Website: apple
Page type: customer-info-address
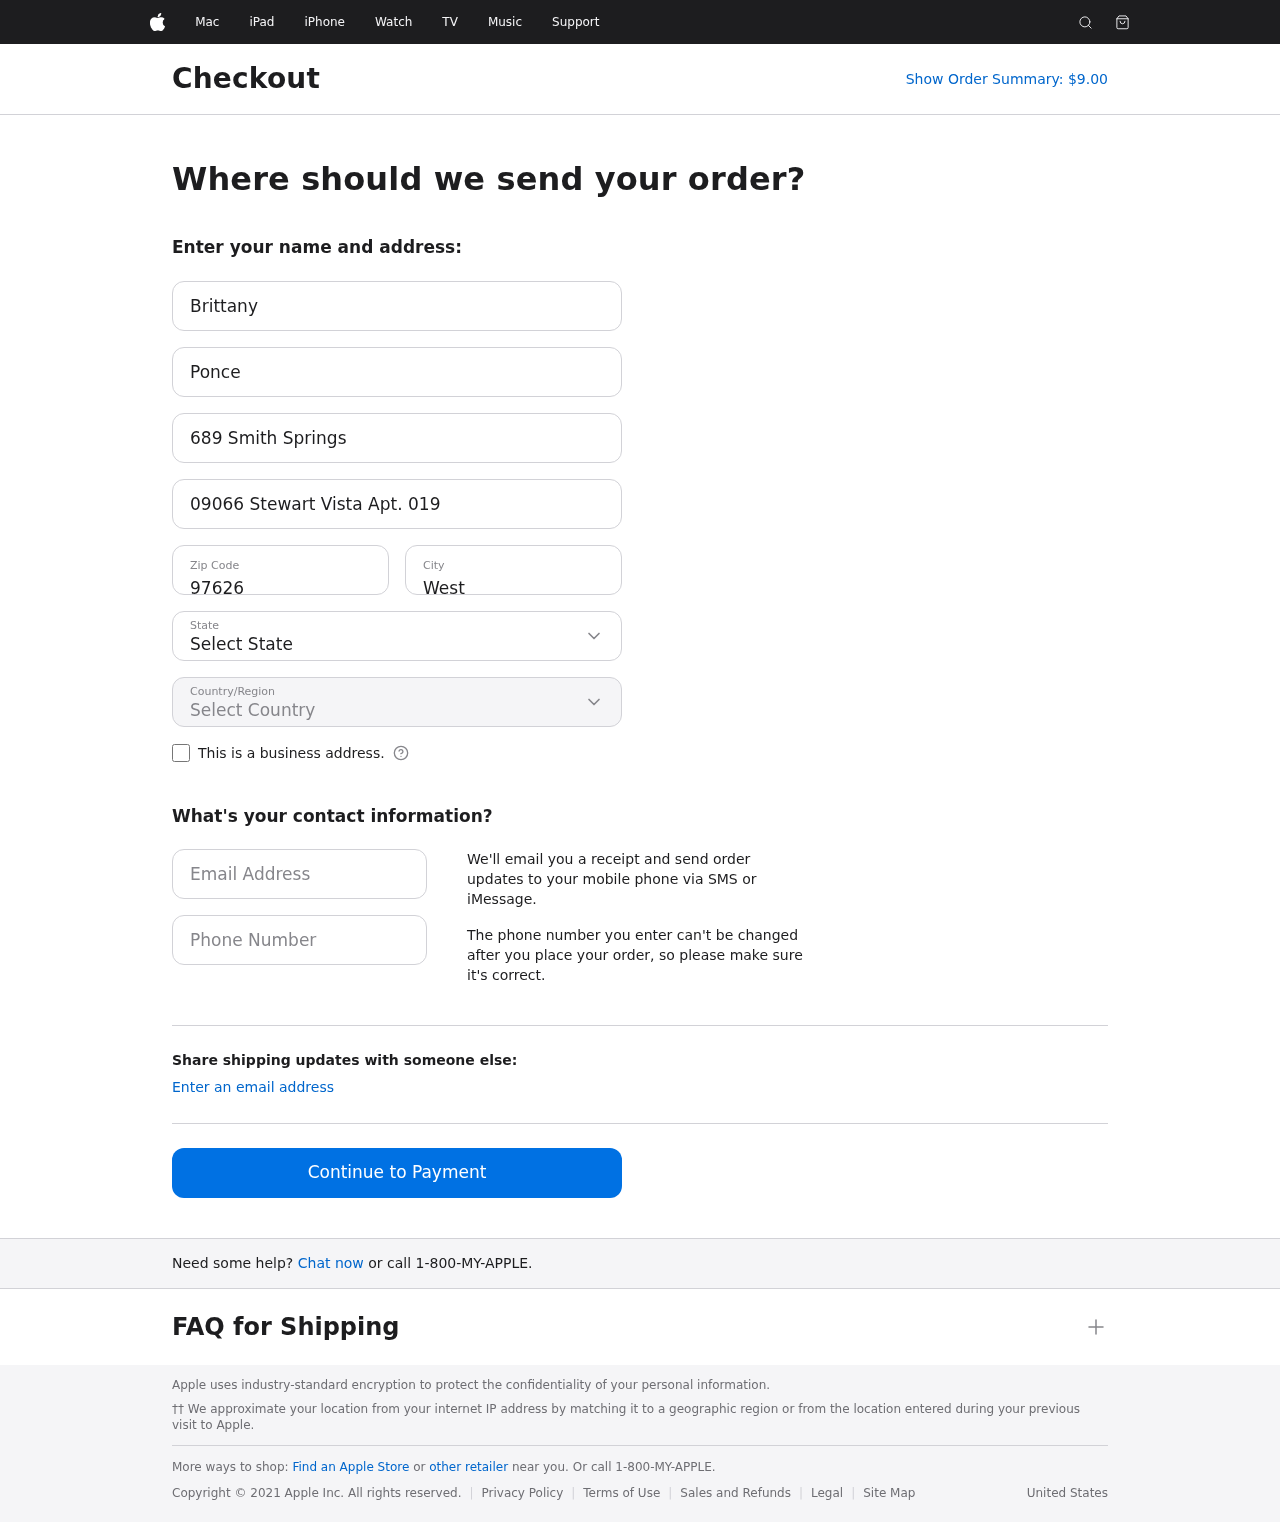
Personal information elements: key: PII_CITY
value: West Williamtown
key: PII_COUNTRY
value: United States
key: PII_EMAIL
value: bponce@hotmail.com
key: PII_FIRSTNAME
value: Brittany
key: PII_LASTNAME
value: Ponce
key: PII_PHONE
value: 9679542079
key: PII_POSTCODE
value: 97626
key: PII_STATE
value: Nebraska
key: PII_STREET
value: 689 Smith Springs
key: PII_STREET2
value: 09066 Stewart Vista Apt. 019
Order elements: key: ORDER_TOTAL
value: Show Order Summary: $9.00